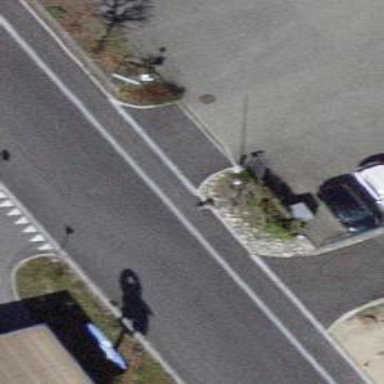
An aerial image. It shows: Swing gate barrier.